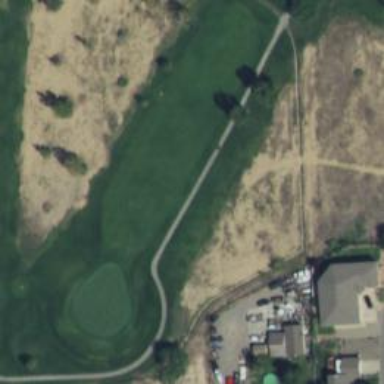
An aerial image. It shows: Golf hole.